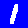
Digit: 1